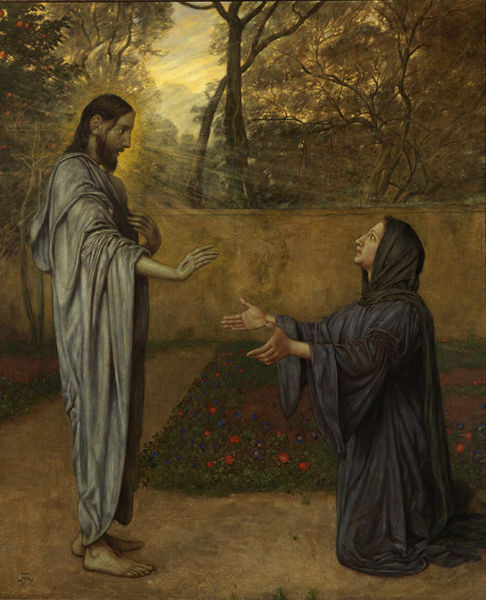
Titel: Christus als Gärtner
Künstler: Hans Thoma
Standort: Karlsruhe
Institution: Staatliche Kunsthalle Karlsruhe
Schlagwörter: baum, berg, blau, blätter, dunkel, fuß, gemälde, gott, hand, himmel, kopf, laub, mann, nackt, umhang, weiß, wolken, wunde, bäume, gelb, grün, landschaft, menschen, ocker, äste, abend, blume, blumen, braun, frau, geste, grau, kleid, licht, männer, ohr, orange, profil, schwarz, blick, blüten, gras, obst, park, rasen, rose, rosen, rot, schleier, tuch, weg, wiese, zaun, beige, hochformat, malerei, bart, wand, arme, bibel, blicke, falten, gesicht, mensch, silber, stehen, stein, hände, signatur, öl, ast, baumstamm, dämmerung, erde, morgen, natur, sonnenaufgang, stamm, sonne, wege, boden, gewand, gold, haare, kutte, mantel, stehend, stoff, tücher, gewänder, pflanze, pflanzen, renaissance, wald, früchte, garten, apfel, kopfbedeckung, orangenbaum, füße, liebe, man, zwei, leer, modern, mauer, sonnenuntergang, figuren, stämme, kopftuch, glanz, gemaälde, thomas, faltenwurf, knie, barfuss, paradies, glaube, religion, strahlen, mohn, jungfrau, hass, knien, nonne, strahl, friedhof, gestik, beten, gebet, schein, gestus, heiligenschein, sarg, nimbus, ausgestreckt, christus, grab, jesus, jesus christus, ostern, stigmata, wunden, wundmal, wundmale, hilfe, toga, flehen, knieend, kniend, andacht, begegnung, knieen, knieende, religiös, segen, segnen, segnung, laubbäume, beet, beete, gärtner, mönch, eden, erscheinung, präraffaeliten, heiliger, heilige, anbeten, erleuchtung, gegenlicht, heilig, maria, magdalena, anbetung, heilung, felsengrab, gloriole, maria magdalena, mutter gottes, bitte, klatschmohn, satan, christentum, auferstehung, bitten, maria magdalene, kapuze, erlöser, abwehr, erwartung, freidhof, kniende, han, überrascht, christ, halo, erkennen, segensgestus, auferstandener, strahlenkranz, niederknien, passion, male, handrücken, gran, heiligenkranz, vergebung, judas, gnade, noli me tangere, fragen, messias, hesus, verrat, segnend, gottessohn, korona, sohn gottes, moden, heilige geist, sünderin, christkind, auferstanden, narben, kop, kunstgeschichte, auffindung, wiederauferstehung, apel, 19. jahrhundert, 1700, licht#, büten, blöumen, lk, mauter, satna, dümmerung, barfüß, gethemane, me mou haptou, jesus als gärtner, ostermorgen, empfängt segen, solle, verzeihung, heiliger schein, christkönig, gebeht, strahlenkranuz, vergebnis, heilland, erretter, jesus von nazaret, heilenschein, bluemnbeet